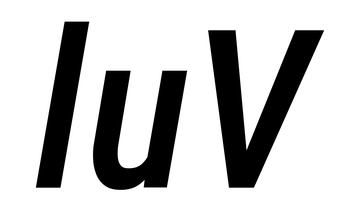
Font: Roboto-Italic_Condensed_Medium_Italic